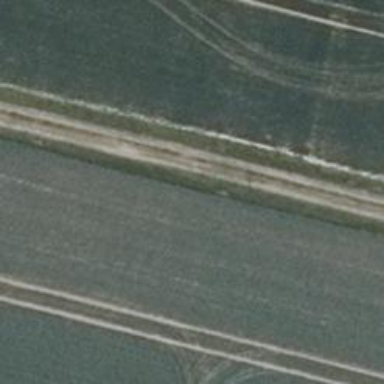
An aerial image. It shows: Track with ground surface. The track type is grade 5.